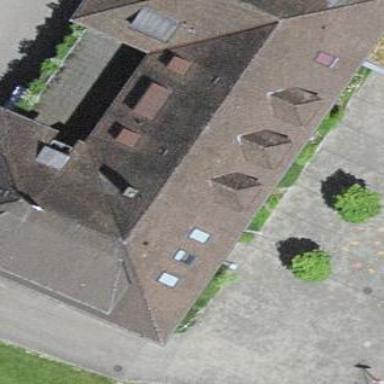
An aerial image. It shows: School building.